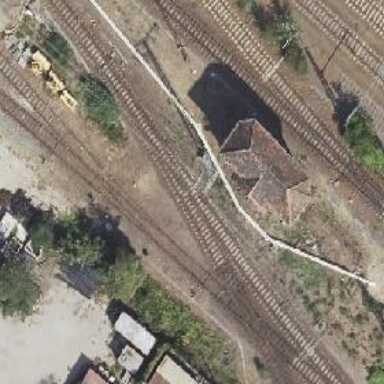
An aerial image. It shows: Railway switch.